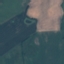
Label: AnnualCrop